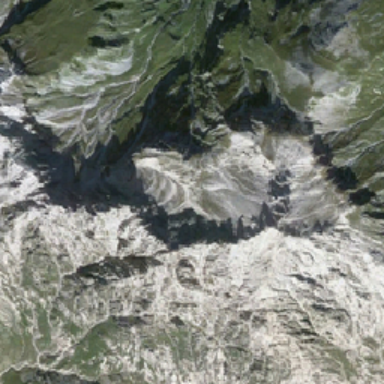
The color of the mountain is white and green .